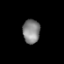
Tissue: prostate
Cell type: Fibroblasts
Senescence score: 0.8875
Nuclear area (px): 404
Mean DAPI intensity: 132.473